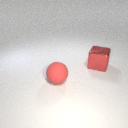
large red rubber sphere to the left of large red metal cube